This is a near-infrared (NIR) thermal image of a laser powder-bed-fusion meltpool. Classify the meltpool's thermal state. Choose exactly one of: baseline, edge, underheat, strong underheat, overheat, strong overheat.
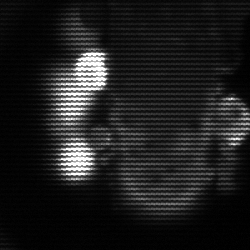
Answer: strong underheat